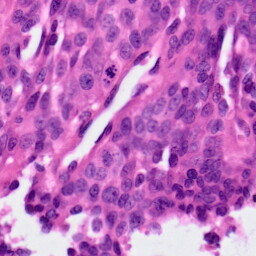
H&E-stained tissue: Ovarian